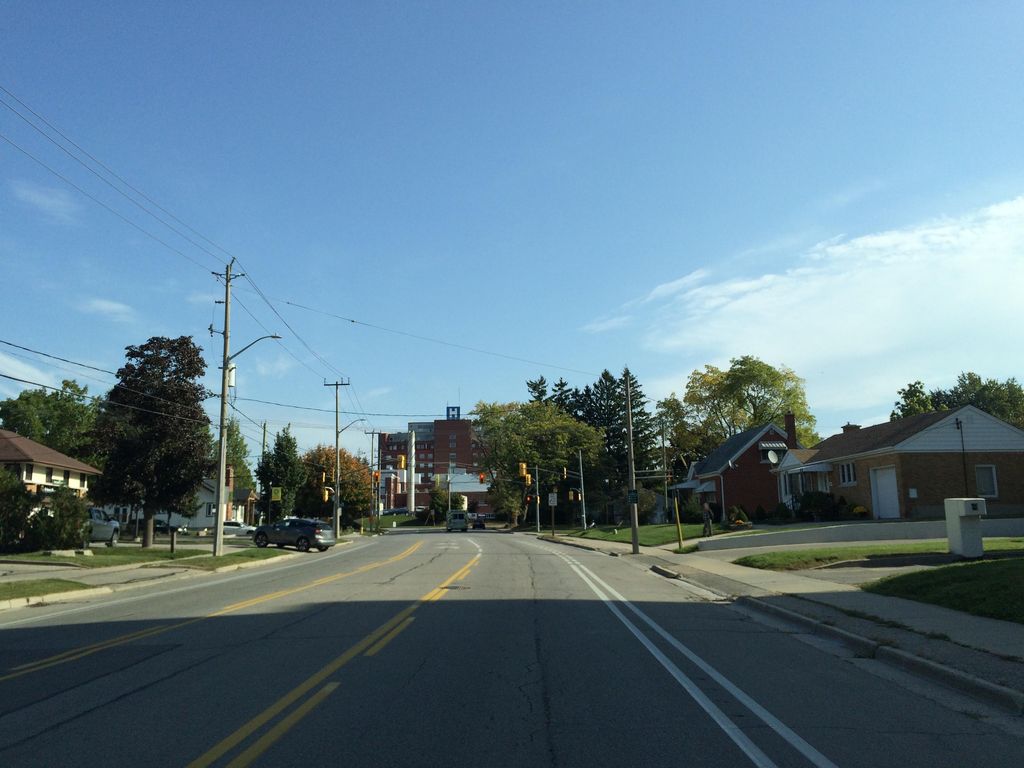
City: kitchener-waterloo